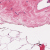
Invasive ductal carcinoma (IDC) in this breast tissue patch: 0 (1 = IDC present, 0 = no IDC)